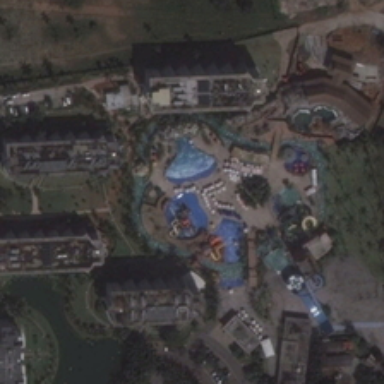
Lots of buildings are near the water park .